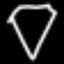
Label: diamond